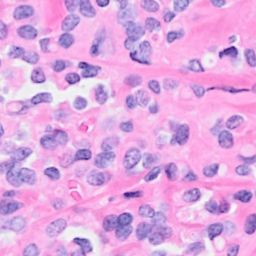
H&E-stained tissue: Breast